Field crop: maize
Growth stage: 2
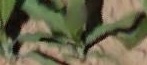
Species: maize